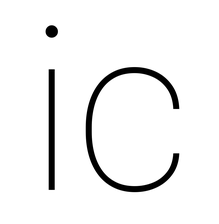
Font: Roboto_Thin